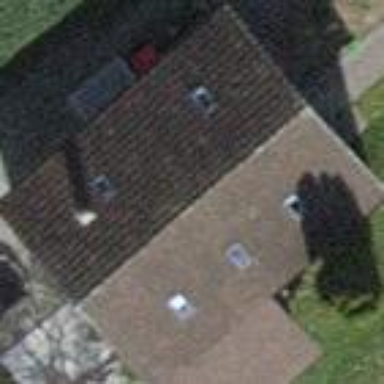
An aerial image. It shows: Detached building.